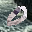
Label: 0